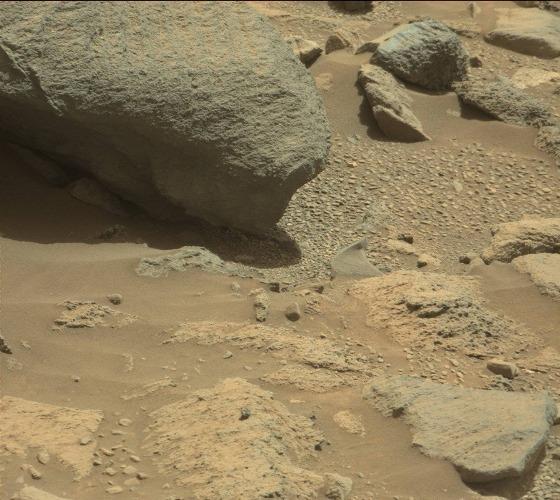
Terrain classes present: Bedrock, Gravel / Sand / Soil, Rock, Shadow